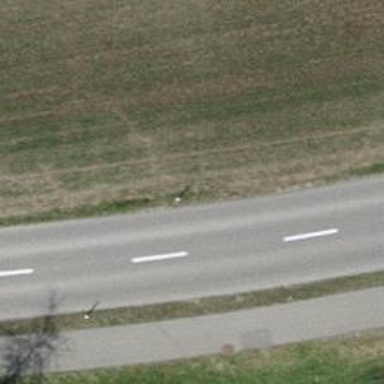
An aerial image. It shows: Tertiary road with asphalt surface.